Question: I'm trying to create a circular menu with radials using html and css, but the white borders are not built well. And it is not look fine in google chrome (not like a circle). I need get the last white radial, between item5 and item6. I have tried the next code:
<URL>
HTML
'''
<div id="menu">
<div class="item1 item">
<div class="content"><a href="#one">Solucion Aula Digital</a></div>
</div>
<div class="item2 item">
<div class="content"><a href="#two">Live Streaming</a></div>
</div>
<div class="item3 item">
<div class="content"><a href="#three">Social Tecal Online</a></div>
</div>
<div class="item4 item">
<div class="content"><a href="#four">FlexScorn</a></div>
</div>
<div class="item5 item">
<div class="content"><a href="#five">Video On Demand</a></div>
</div>
<div id="wrapper6">
<div class="item6 item">
<div class="content"><a href="#six">Video Colaboracion</a></div>
</div>
</div>
<div id="center">
<a href="#"></a>
</div>
</div>
'''
CSS
'''
#menu {
background: #aaa;
position: relative;
width: 300px;
height: 300px;
margin: 0 auto;
overflow: hidden;
border-radius: 155px;
-moz-border-radius: 90px;
-webkit-border-radius: 90px;
}
#center {
position: absolute;
left: 60px;
top: 60px;
width: 180px;
height: 180px;
z-index: 10;
background: #FFFFFF;
border-radius: 100px;
-moz-border-radius: 100px;
-webkit-border-radius: 100px;
}
#center a {
display: block;
width: 100%;
height: 100%
}
.item {
background: #aaa;
overflow: hidden;
position: absolute;
transform-origin: 100% 100%;
-moz-transform-origin: 100% 100%;
-webkit-transform-origin: 100% 100%;
transition: background .5s;
-moz-transition: background .5s;
-webkit-transition: background .5s;
-o-transition: background .5s;
-ms-transition: background .5s;
border: 3px solid #FFFFFF;
}
.item:hover {
background: #eee
}
.item1 {
z-index: 1;
transform: rotate(60deg);
-moz-transform: rotate(60deg);
-webkit-transform: rotate(60deg);
width: 134px;
height: 134px;
}
.item2 {
z-index: 2;
transform: rotate(120deg);
-moz-transform: rotate(120deg);
-webkit-transform: rotate(120deg);
width: 150px;
height: 150px;
}
.item3 {
z-index: 3;
transform: rotate(180deg);
-moz-transform: rotate(180deg);
-webkit-transform: rotate(180deg);
width: 150px;
height: 150px;
}
.item4 {
z-index: 4;
transform: rotate(240deg);
-moz-transform: rotate(240deg);
-webkit-transform: rotate(240deg);
width: 152px;
height: 152px;
}
.item5 {
z-index: 5;
transform: rotate(300deg);
-moz-transform: rotate(300deg);
-webkit-transform: rotate(300deg);
width: 151px;
height: 151px;
}
.item6 {
border: none;
position: absolute;
z-index: 6;
transform: rotate(-30deg);
-moz-transform: rotate(-30deg);
-webkit-transform: rotate(-30deg);
width: 140px;
height: 140px;
}
#wrapper6 {
position: absolute;
width: 160px;
height: 160px;
/*overflow: hidden;*/
transform-origin: 100% 100%;
-moz-transform-origin: 100% 100%;
-webkit-transform-origin: 100% 100%;
/*border: 2px solid #FFFFFF;*/
}
.item1 .content {
left: 0px;
top: 17px;
transform: rotate(-60deg);
-moz-transform: rotate(-60deg);
-webkit-transform: rotate(-60deg);
}
.item2 .content {
left: -5px;
top: 31px;
transform: rotate(-59deg);
-moz-transform: rotate(-59deg);
-webkit-transform: rotate(-59deg);
}
.item3 .content {
left: -40px;
top: 8px;
transform: rotate(-237deg);
-moz-transform: rotate(-237deg);
-webkit-transform: rotate(-237deg);
}
.item4 .content {
left: -43px;
top: 4px;
transform: rotate(-240deg);
-moz-transform: rotate(-240deg);
-webkit-transform: rotate(-240deg);
}
.item5 .content {
left: -52px;
top: 7px;
transform: rotate(-247deg);
-moz-transform: rotate(-247deg);
-webkit-transform: rotate(-247deg);
}
.item6 .content {
left: 26px;
top: -3px;
transform: rotate(-29deg);
-moz-transform: rotate(-29deg);
-webkit-transform: rotate(-29deg);
}
.content, .content a {
width: 100%;
height: 100%;
text-align: center
}
.content {
position: absolute;
}
.content a {
line-height: 100px;
display: block;
position: absolute;
text-decoration: none;
font-family: 'Segoe UI', Arial, Verdana, sans-serif;
font-size: 12px;
/*text-shadow: 1px 1px #eee;
text-shadow: 0 0 5px #fff, 0 0 5px #fff, 0 0 5px #fff*/
}
.display-target {
display: none;
text-align: center;
opacity: 0;
}
.display-target:target {
display: block;
opacity: 1;
animation: fade-in 1s;
-moz-animation: fade-in 1s;
-webkit-animation: fade-in 1s;
-o-animation: fade-in 1s;
-ms-animation: fade-in 1s;
}
@keyframes fade-in {
from { opacity: 0 }
to { opacity: 1 }
}
@-moz-keyframes fade-in {
from { opacity: 0 }
to { opacity: 1 }
}
@-webkit-keyframes fade-in {
from { opacity: 0 }
to { opacity: 1 }
}
@-o-keyframes fade-in {
from { opacity: 0 }
to { opacity: 1 }
}
@-ms-keyframes fade-in {
from { opacity: 0 }
to { opacity: 1 }
}
'''
I need get the six borders like this image :

Help, please!
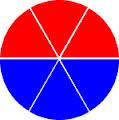
Answer: Your 'border-radius' was defined in 'px' instead of %
<URL>
'''
#menu {
-moz-border-radius: 100%;
-webkit-border-radius: 100%;
}
'''